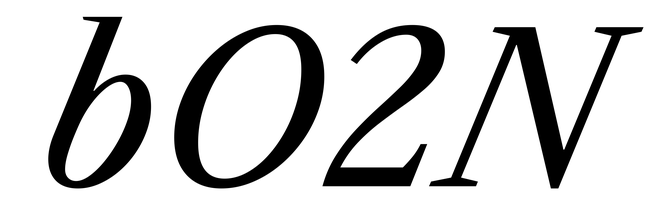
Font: LibreCaslonText-Italic_Italic